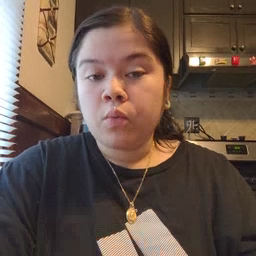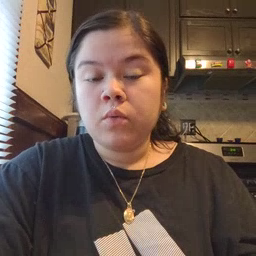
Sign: ride